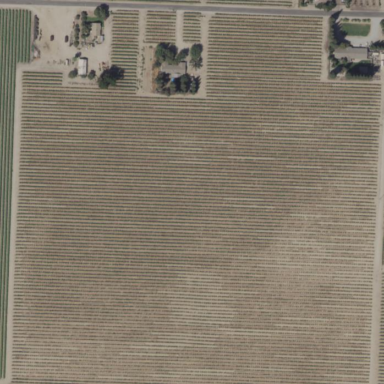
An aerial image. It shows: Beautiful vineyard in the countryside.